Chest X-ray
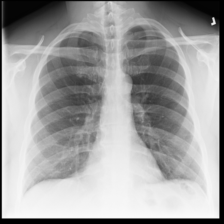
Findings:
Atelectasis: negative
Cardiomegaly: negative
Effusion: negative
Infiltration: negative
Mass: negative
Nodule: negative
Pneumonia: negative
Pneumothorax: negative
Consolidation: negative
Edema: negative
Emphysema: negative
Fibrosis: negative
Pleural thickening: negative
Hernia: negative